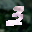
Label: 3